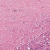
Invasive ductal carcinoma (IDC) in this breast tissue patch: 0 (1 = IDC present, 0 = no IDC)